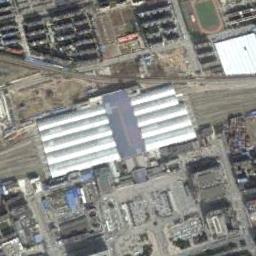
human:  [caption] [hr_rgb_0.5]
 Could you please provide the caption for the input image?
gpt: The railway station has some railways and a white building and some other buildings are next to the railway station .

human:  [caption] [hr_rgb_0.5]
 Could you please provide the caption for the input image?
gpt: The railway station is next to some buildings .

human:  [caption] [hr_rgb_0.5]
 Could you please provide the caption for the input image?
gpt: There is a railway station in the crowded city .

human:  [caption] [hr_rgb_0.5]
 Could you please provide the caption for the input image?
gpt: Many buildings are beside the railway station .

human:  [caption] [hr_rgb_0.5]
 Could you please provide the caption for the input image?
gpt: There are some buildings around the white railway station .